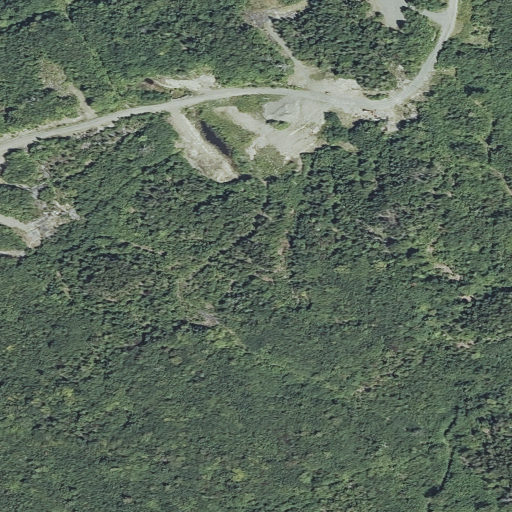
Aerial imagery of mountain in Maine named Blair Hill containing mixed forest, deciduous forest, shrub, grassland, and evergreen forest